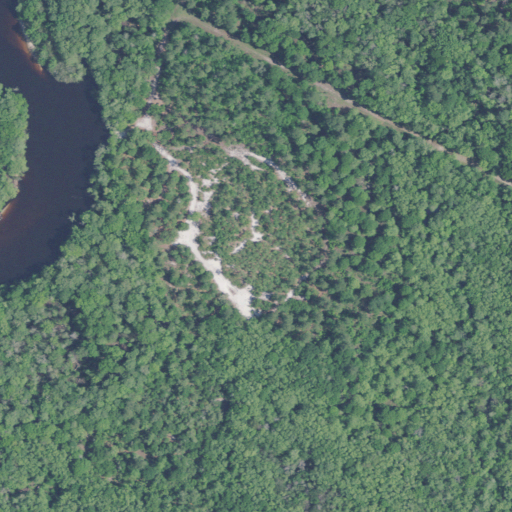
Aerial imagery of island in South Carolina named Indigo Island containing woody wetlands, open water, shrub, evergreen forest, and herbaceous wetlands